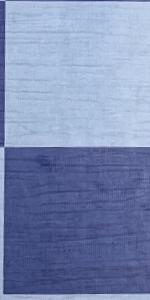
Label: Empty